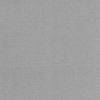
Label: dusty